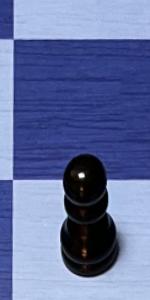
Label: Pawn_Black